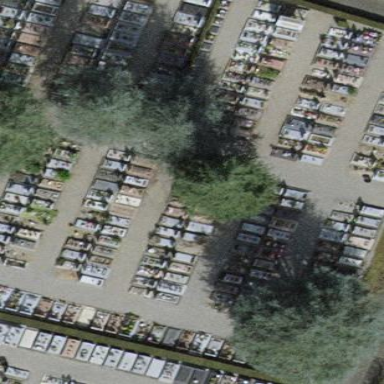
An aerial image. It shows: Sector within cemetery.